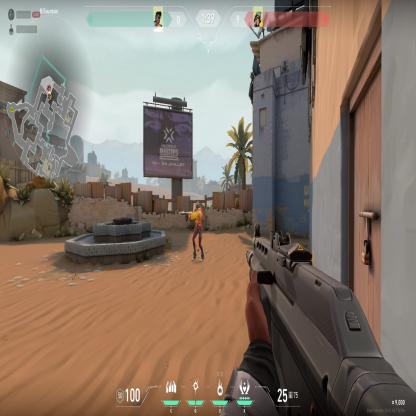
Label: enemy